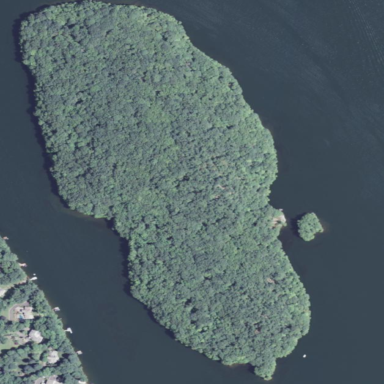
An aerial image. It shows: Islet surrounded by woodland.